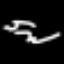
Label: squiggle